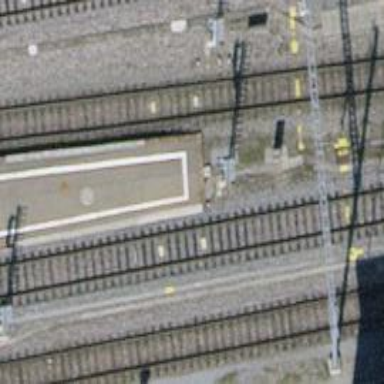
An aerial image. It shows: Railway signal.